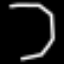
Label: octagon